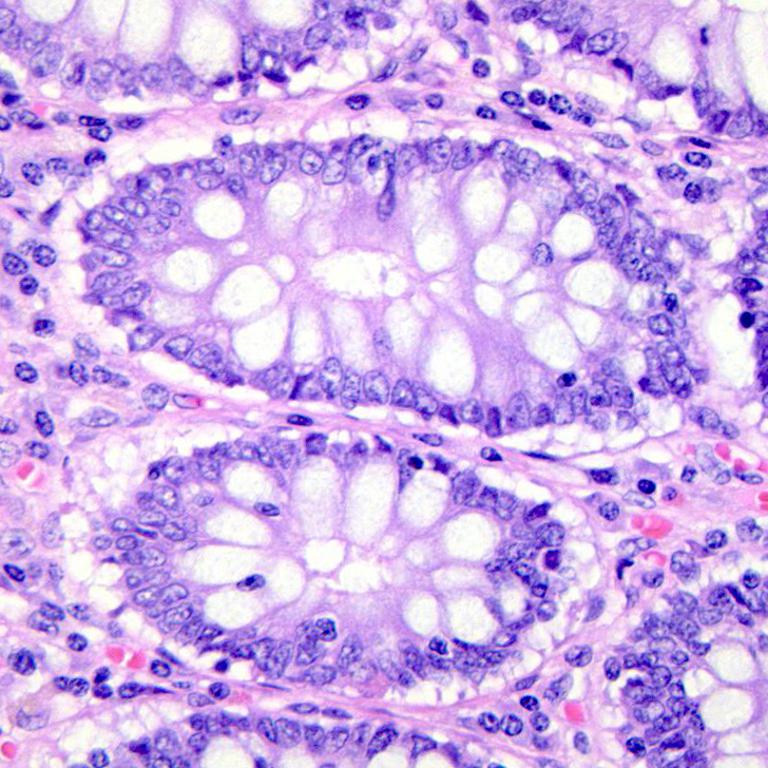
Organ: colon
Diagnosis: benign